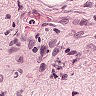
Metastatic tissue present: no